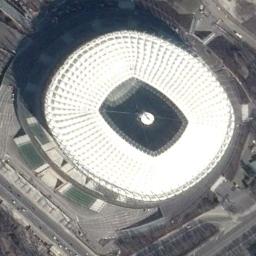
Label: stadium